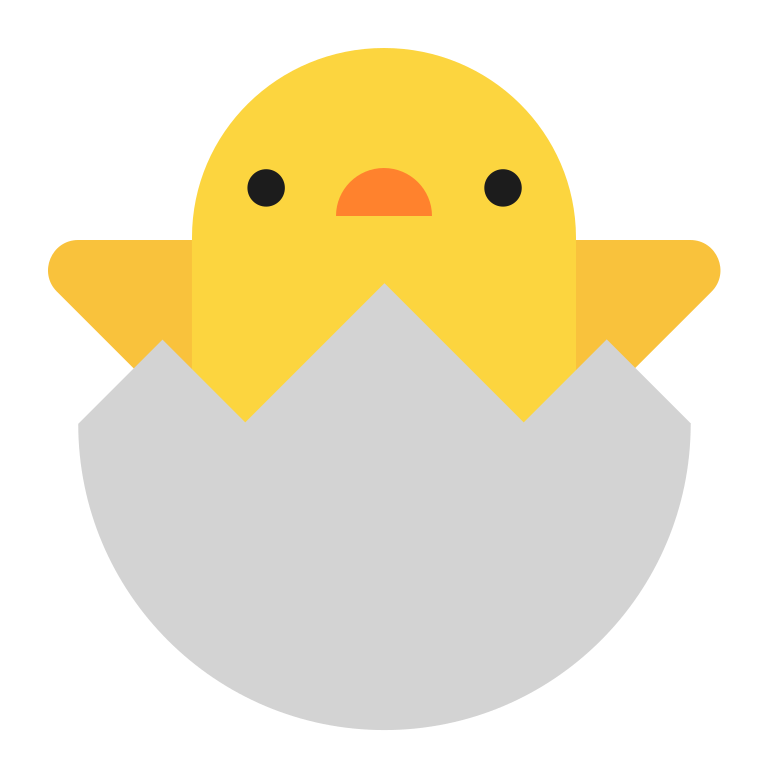
hatching chick flat